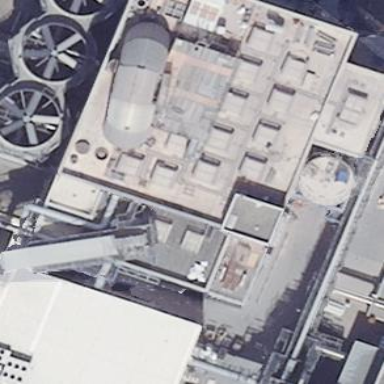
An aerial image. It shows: Building with waste-powered generator.